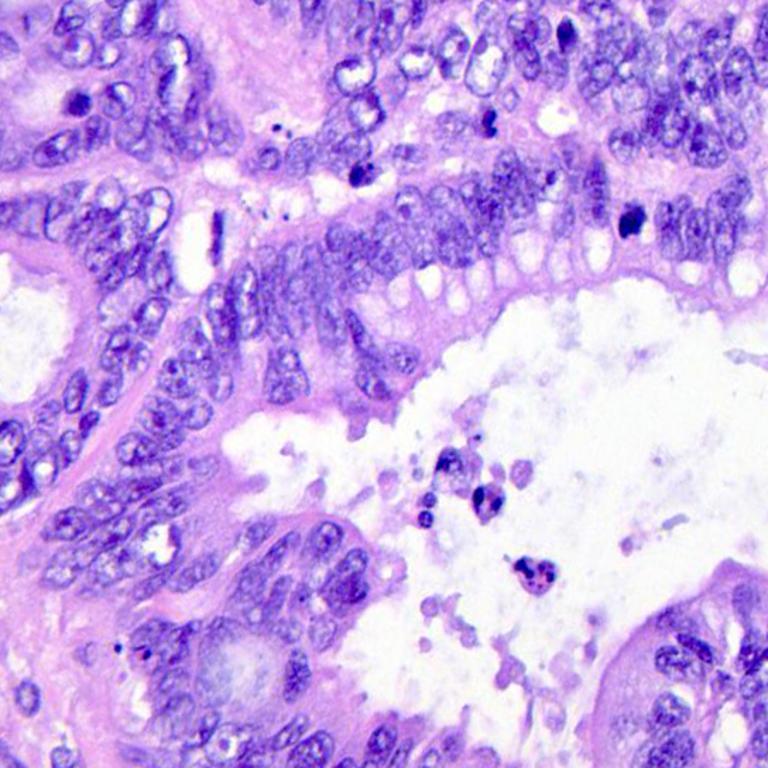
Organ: colon
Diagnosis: adenocarcinomas